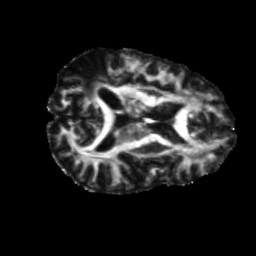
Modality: FA
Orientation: axial
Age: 39
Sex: female
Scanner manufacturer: siemens
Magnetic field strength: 3 T
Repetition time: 5.25 s
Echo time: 0.08 s